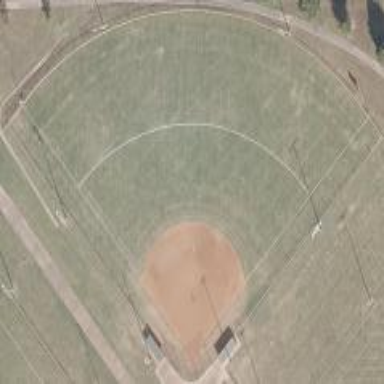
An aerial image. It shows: Baseball pitch for leisure and sports activities.